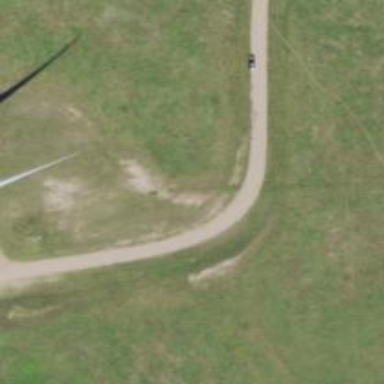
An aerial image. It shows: Road specifically designated for service vehicles within wind farm.